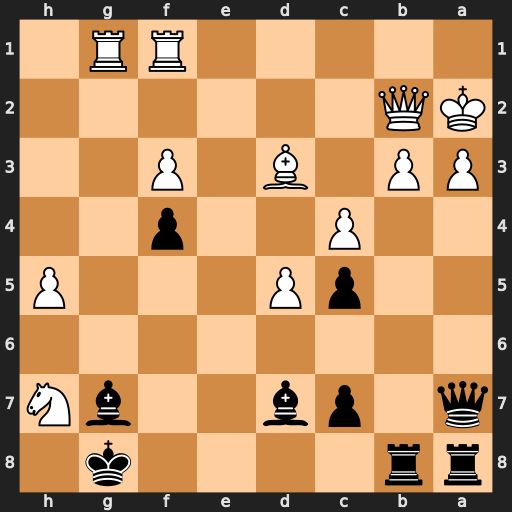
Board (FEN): rr4k1/q1pb2bN/8/2pP3P/2P2p2/PP1B1P2/KQ6/5RR1
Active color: b
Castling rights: -
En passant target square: -
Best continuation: Qxa3+ Qxa3 Rxa3+